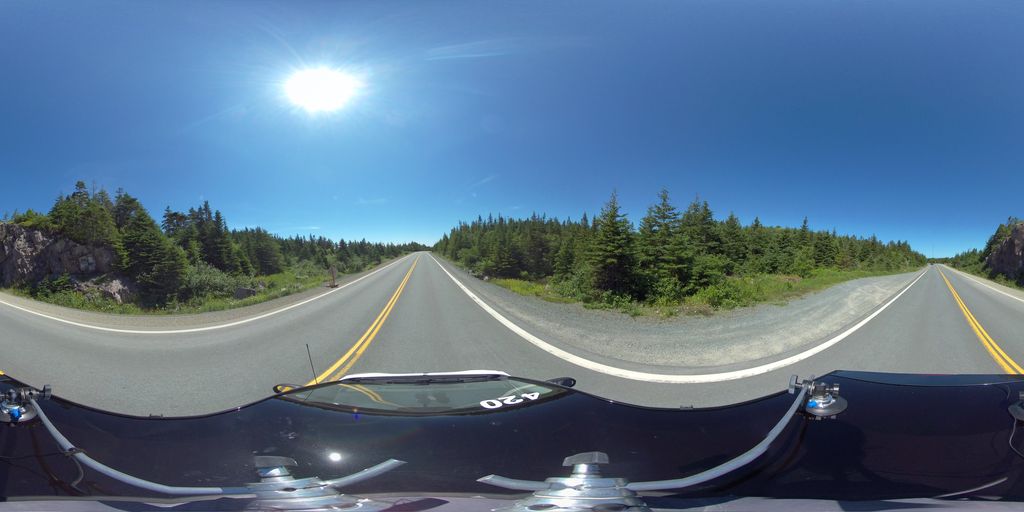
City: st_johns